Question: I have a handful of Eclipse (3.5, OS X) projects using different Team version control providers. I tried to map some hot keys to the VC commands I use often, primarily "diff" with the previous revision/changeset.
Ideally I'd like to map the same key combo to work across all Team Providers where it makes sense. The key mappings of course conflict, since the commands are entirely different as far as the IDE is concerned, and Eclipse seems unaware of which Team Provider a project is using:

Any way around this?
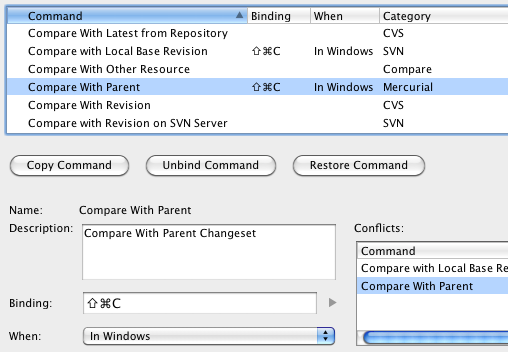
Answer: You need to implement your own command which would delegate to the relevant command for SVN, CVS or Mercurial, then assign you preferred keybinding to that command.
I'd check why there is not a standard API in the eclipse.team stuff for each of those commands though, there may be a good reason there is not.